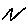
Label: zigzag